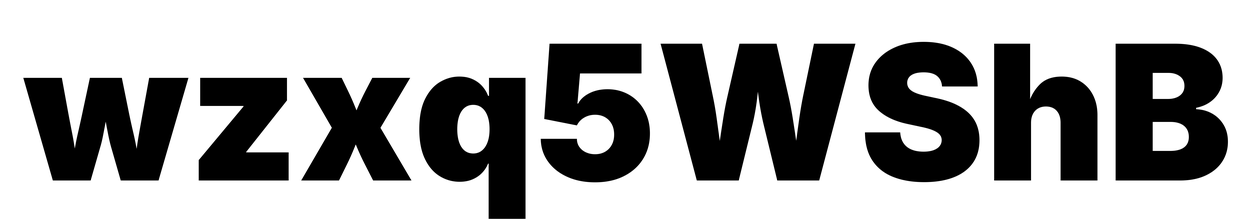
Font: Inter_Black